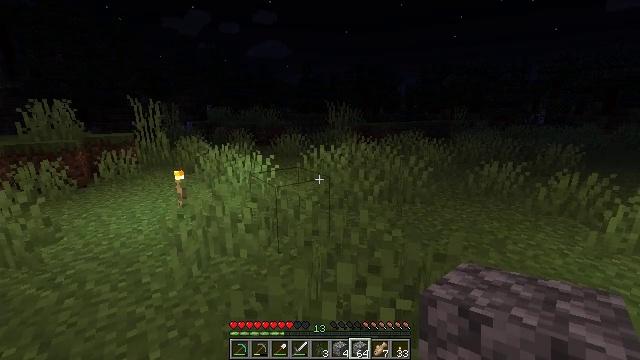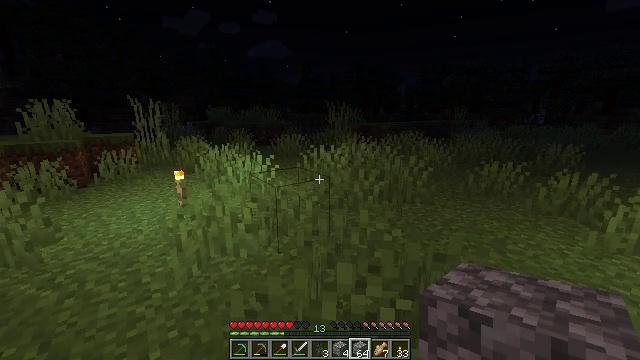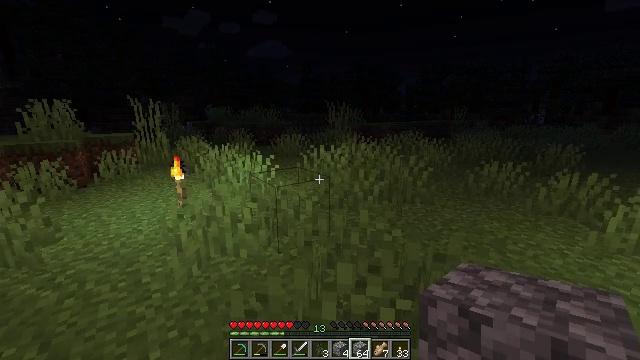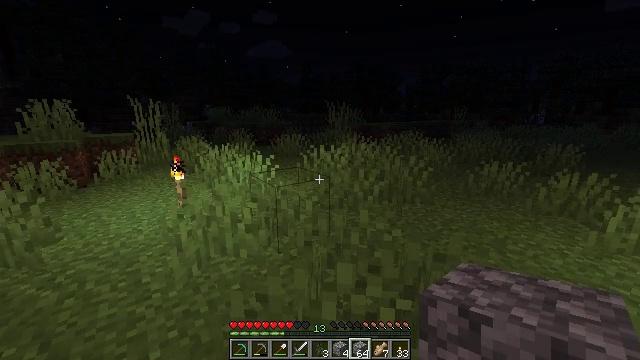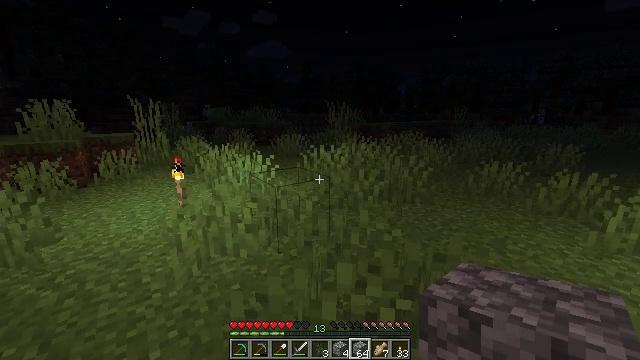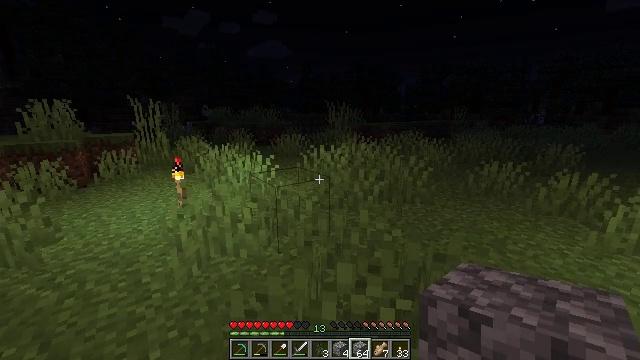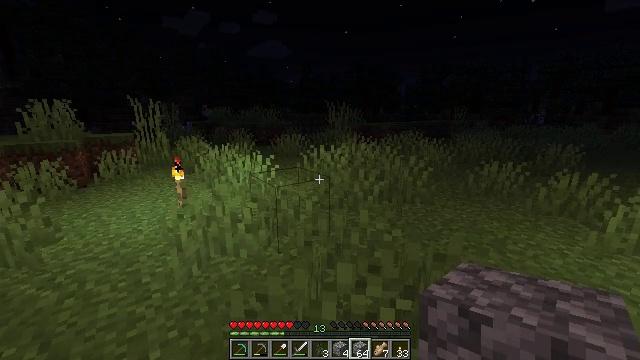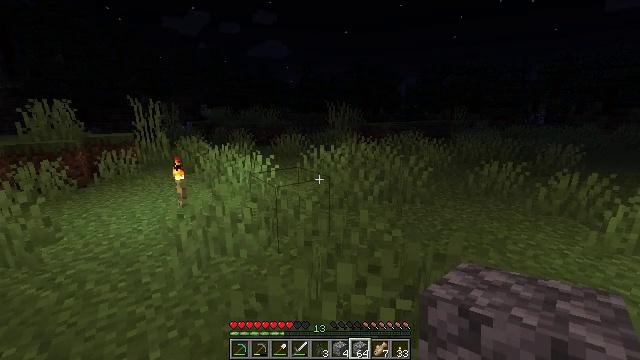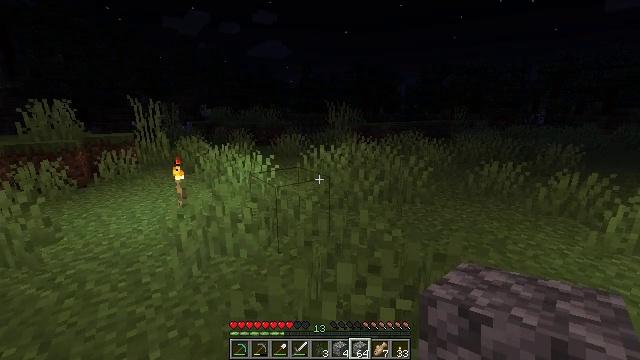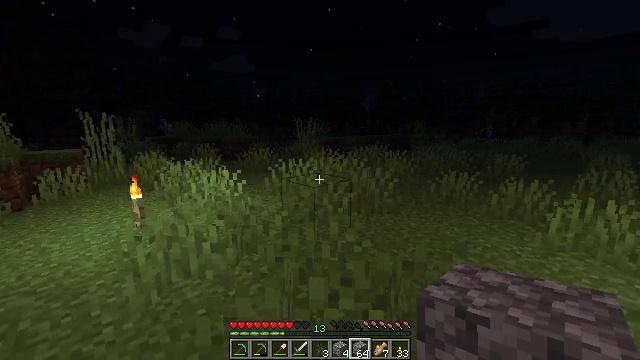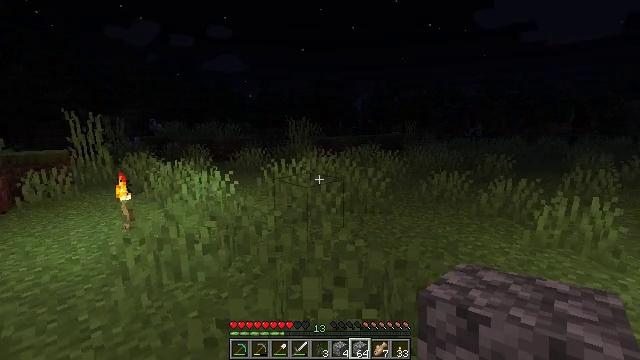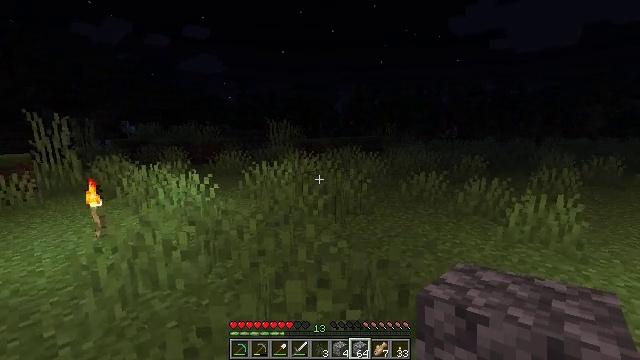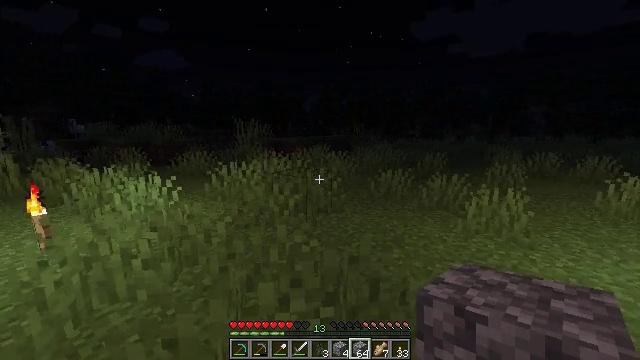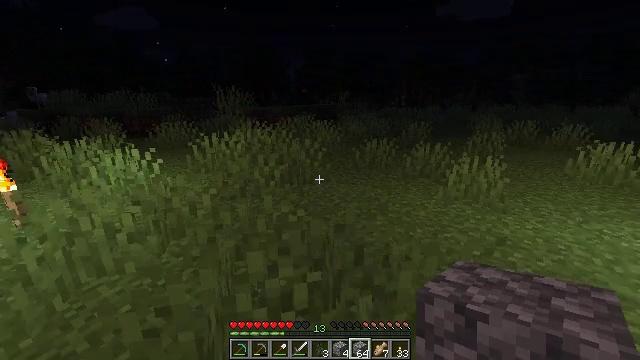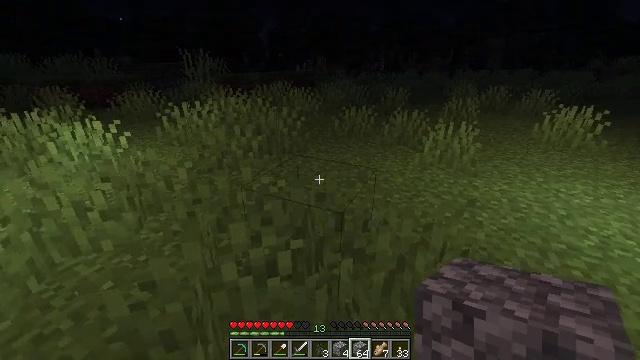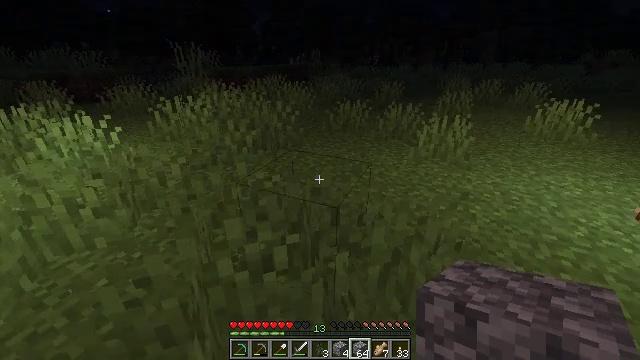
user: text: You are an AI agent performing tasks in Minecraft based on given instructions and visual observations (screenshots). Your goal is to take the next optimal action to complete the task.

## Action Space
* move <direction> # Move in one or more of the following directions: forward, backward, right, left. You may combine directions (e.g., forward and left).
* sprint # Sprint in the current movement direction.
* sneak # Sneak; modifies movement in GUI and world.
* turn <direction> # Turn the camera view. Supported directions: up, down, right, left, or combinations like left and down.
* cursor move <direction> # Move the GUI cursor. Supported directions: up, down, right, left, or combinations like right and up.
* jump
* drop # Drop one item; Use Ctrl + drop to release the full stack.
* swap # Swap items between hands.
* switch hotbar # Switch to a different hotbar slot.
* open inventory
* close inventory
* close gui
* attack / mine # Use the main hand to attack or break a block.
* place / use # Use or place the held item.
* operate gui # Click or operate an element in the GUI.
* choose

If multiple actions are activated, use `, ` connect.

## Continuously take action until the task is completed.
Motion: motion action
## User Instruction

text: Remove a crafting table from the inventory.
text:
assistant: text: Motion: no_op
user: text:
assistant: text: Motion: no_op
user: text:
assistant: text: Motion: no_op
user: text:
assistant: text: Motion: no_op
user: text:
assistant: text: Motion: no_op
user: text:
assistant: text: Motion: no_op
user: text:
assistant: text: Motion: no_op
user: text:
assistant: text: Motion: no_op
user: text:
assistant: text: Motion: turn right and up
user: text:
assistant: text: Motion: turn right
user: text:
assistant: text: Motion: turn right
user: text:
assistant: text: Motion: turn right
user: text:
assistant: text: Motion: turn right and down
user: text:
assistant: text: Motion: turn right and down
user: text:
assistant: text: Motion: turn right and down
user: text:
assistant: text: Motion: turn right and up
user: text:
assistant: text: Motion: turn right
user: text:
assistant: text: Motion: no_op
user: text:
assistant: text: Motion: no_op
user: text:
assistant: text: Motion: no_op
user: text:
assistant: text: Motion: no_op
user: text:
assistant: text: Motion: no_op
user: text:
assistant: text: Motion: turn left and up
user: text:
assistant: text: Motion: turn left and up
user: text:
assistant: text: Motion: turn left and up
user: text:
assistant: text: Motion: turn left and down
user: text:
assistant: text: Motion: turn left and down
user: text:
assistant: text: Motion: turn left and down
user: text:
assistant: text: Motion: no_op
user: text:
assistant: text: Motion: turn left